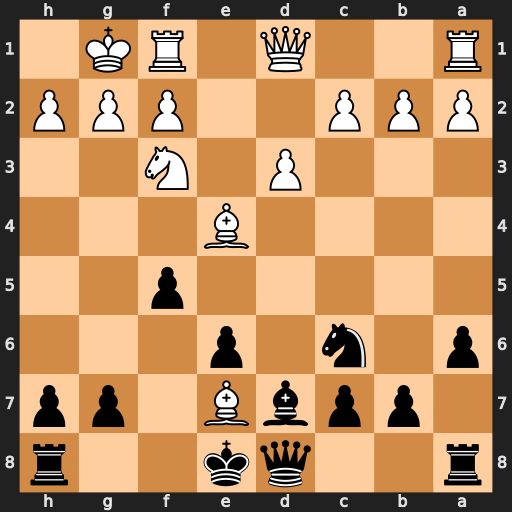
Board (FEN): r2qk2r/1ppbB1pp/p1n1p3/5p2/4B3/3P1N2/PPP2PPP/R2Q1RK1
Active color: b
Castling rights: kq
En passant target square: -
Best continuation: Nxe7 Bxb7 Ra7